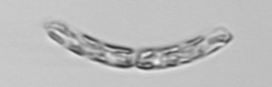
Label: Guinardia_striata